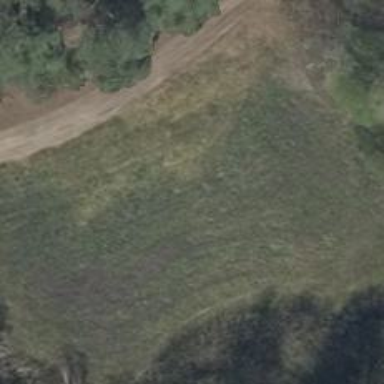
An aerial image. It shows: Wet meadow area used as meadow.